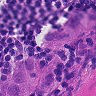
Metastatic tissue present: yes